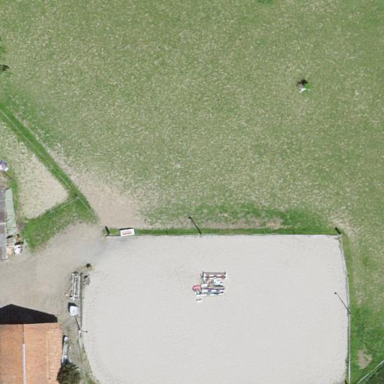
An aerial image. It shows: Equestrian pitch used for leisure and sports activities.